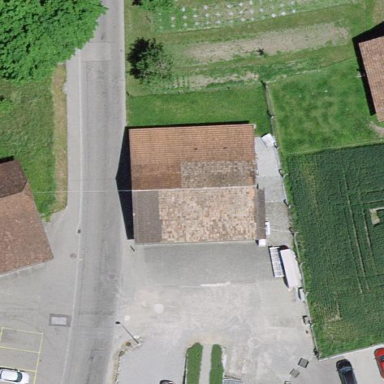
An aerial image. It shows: Garage building.